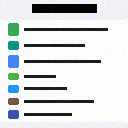
Screen state: on